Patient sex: M
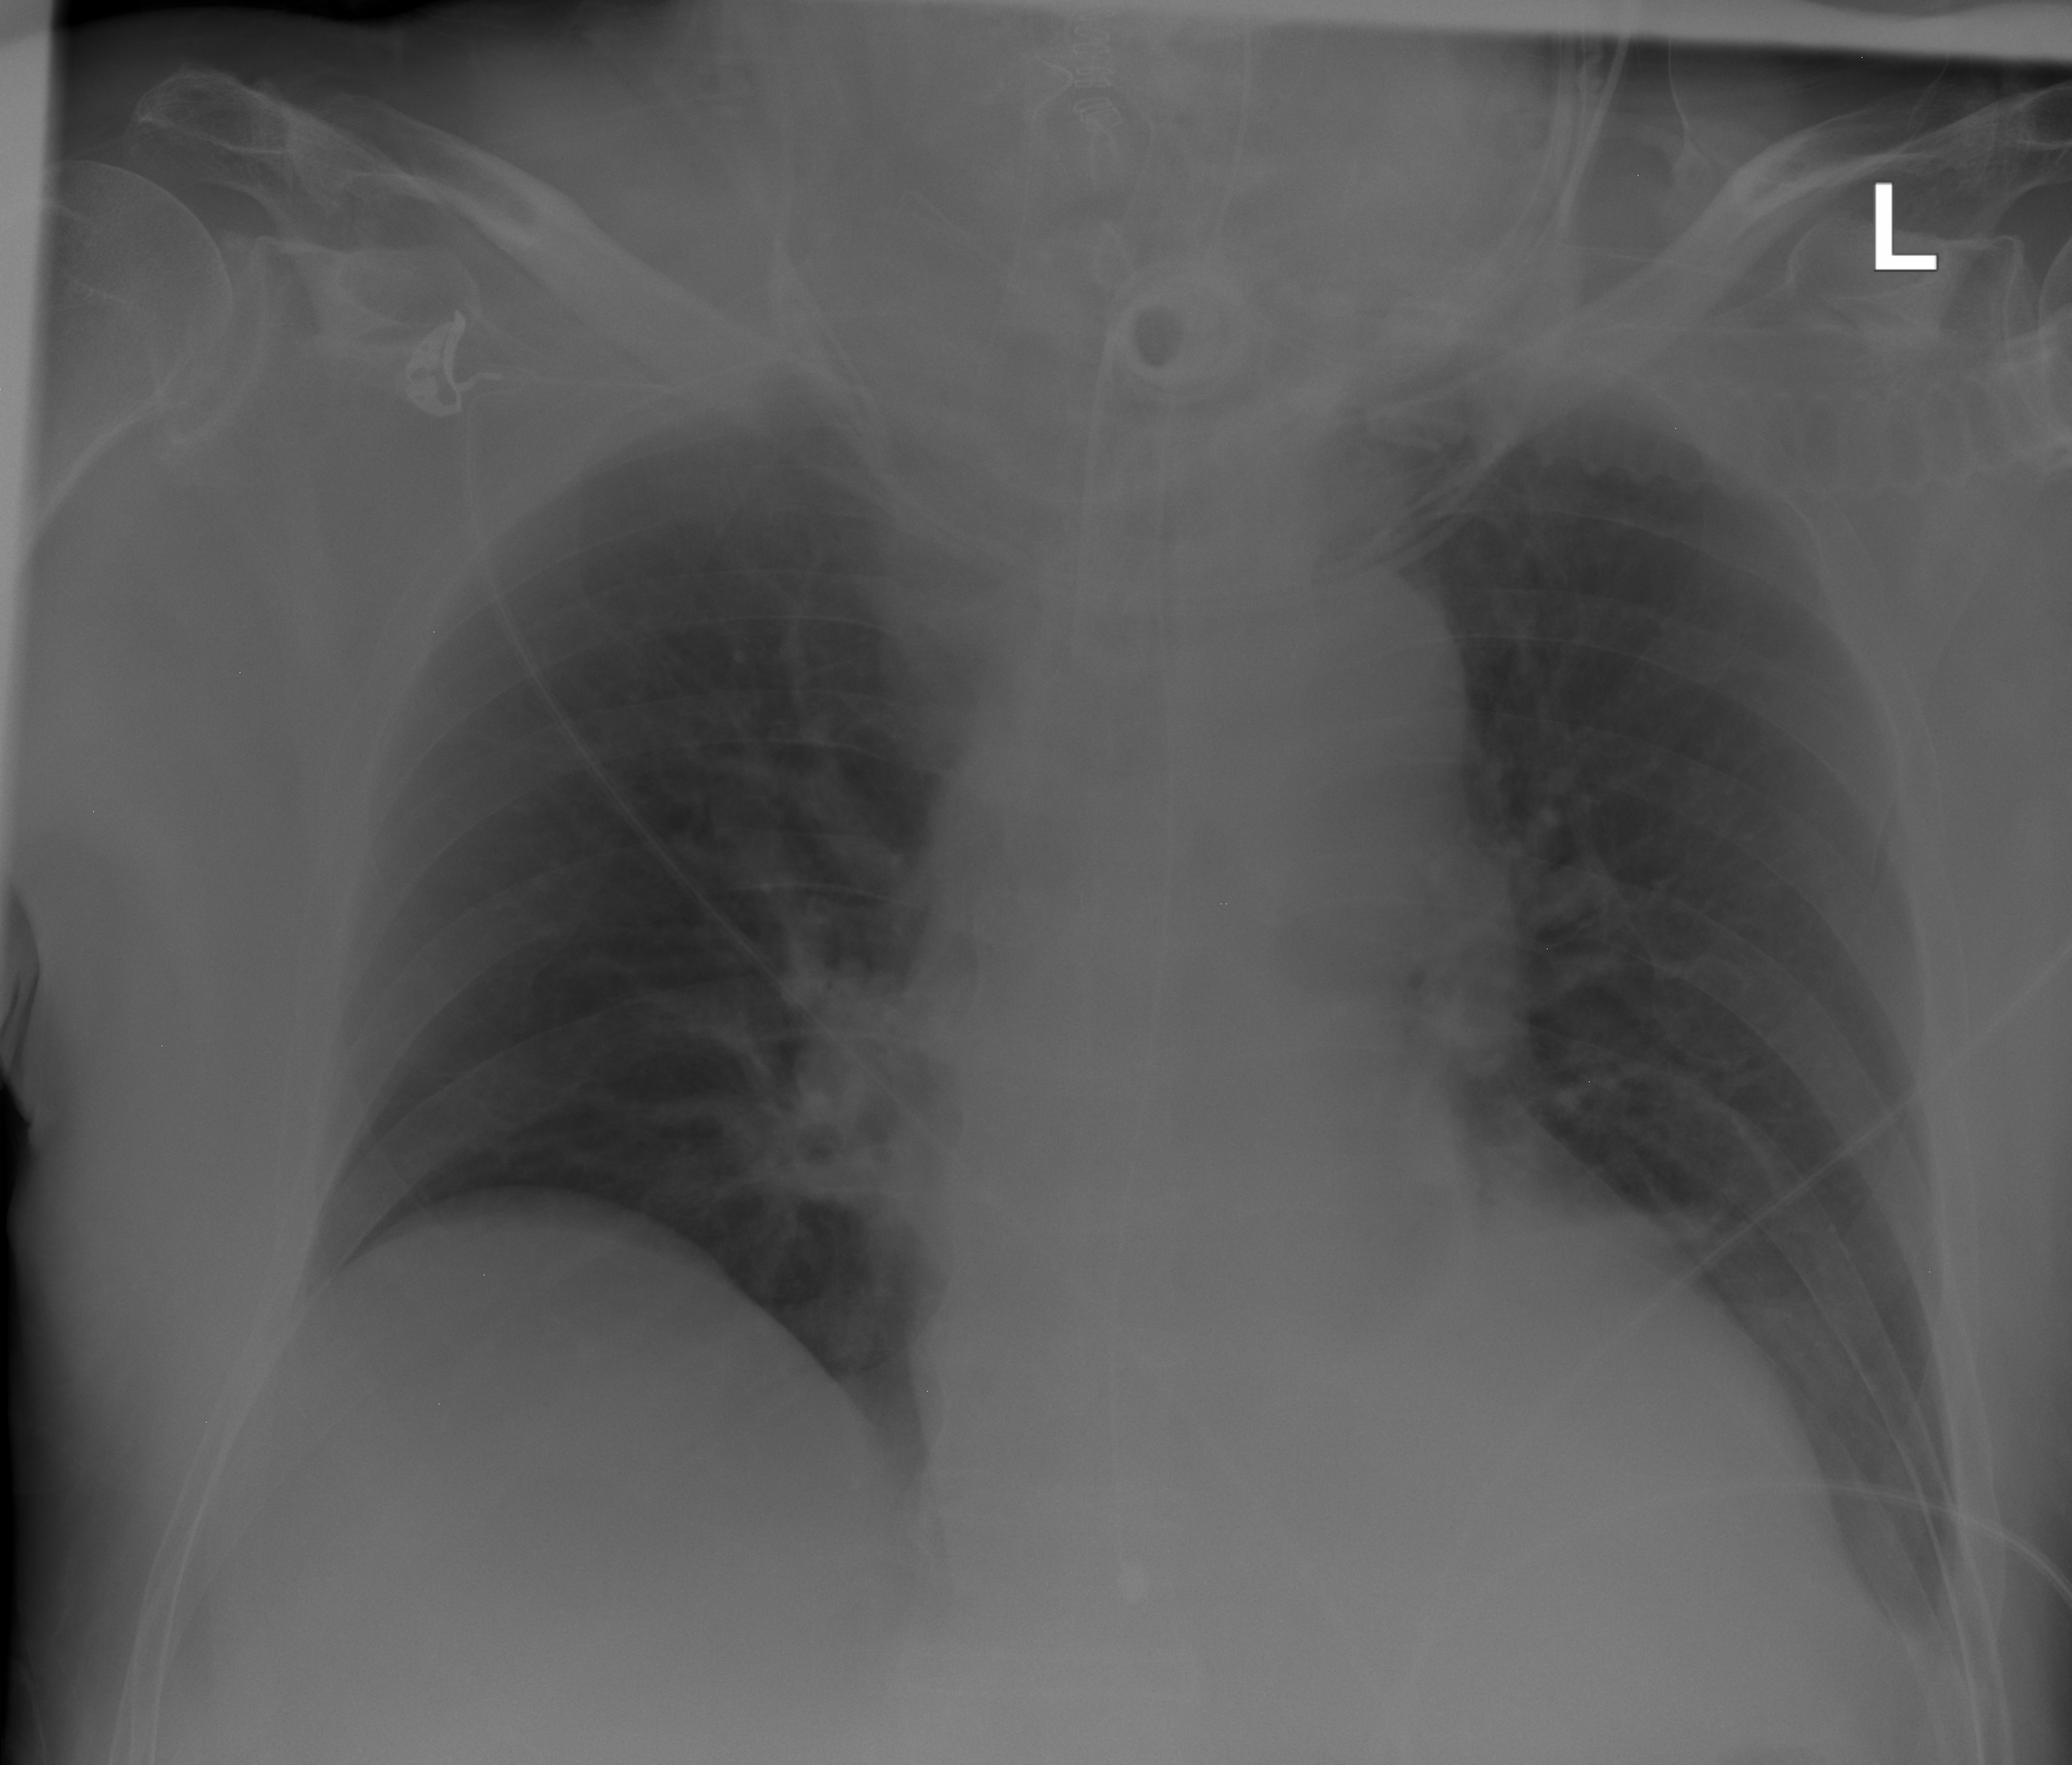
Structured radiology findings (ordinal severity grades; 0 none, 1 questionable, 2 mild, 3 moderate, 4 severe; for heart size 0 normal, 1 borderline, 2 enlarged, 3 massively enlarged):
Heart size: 2
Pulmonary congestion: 0
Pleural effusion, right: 0
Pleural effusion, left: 2
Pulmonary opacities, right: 0
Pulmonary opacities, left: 0
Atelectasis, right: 0
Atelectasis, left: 0